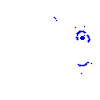
Particle: proton